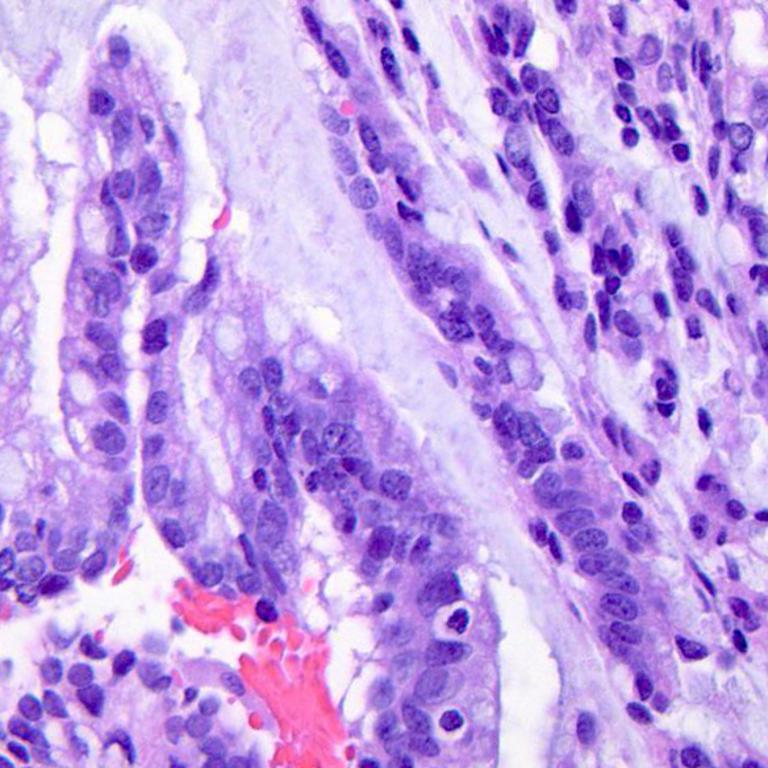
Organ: colon
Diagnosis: adenocarcinomas